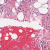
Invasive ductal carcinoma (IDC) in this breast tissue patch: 0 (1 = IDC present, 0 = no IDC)